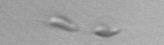
Label: Dinobryon